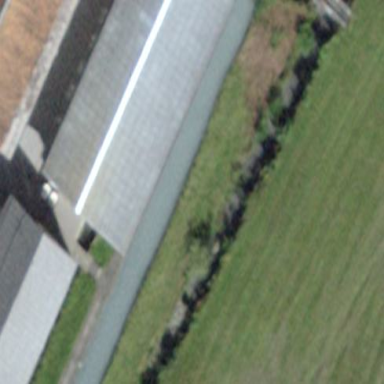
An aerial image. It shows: Canal with water flowing through it.